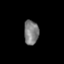
Tissue: skin
Cell type: T cells
Senescence score: 0.2685
Nuclear area (px): 353
Mean DAPI intensity: 125.465